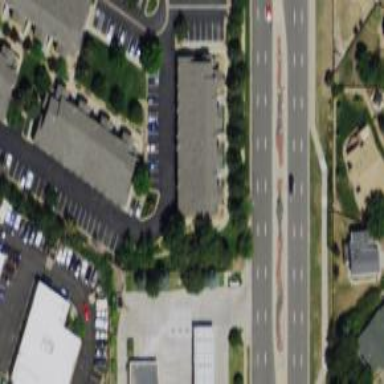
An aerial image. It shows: Parking space is available.